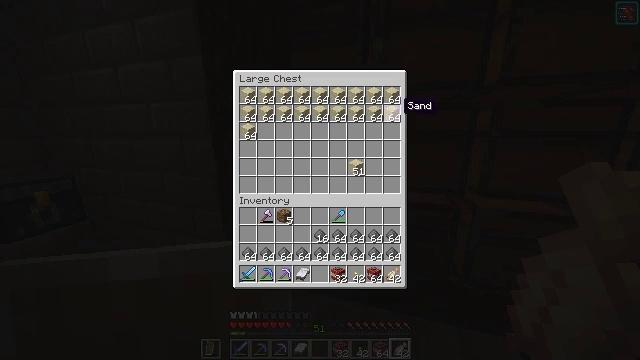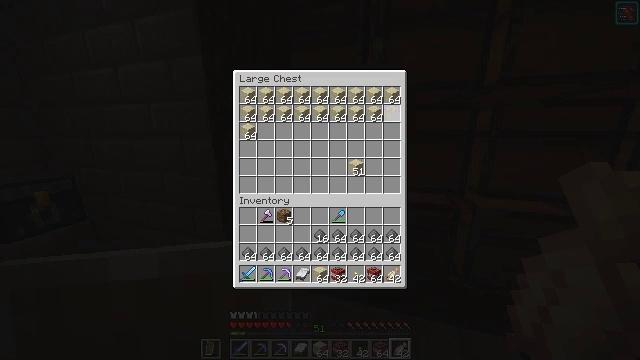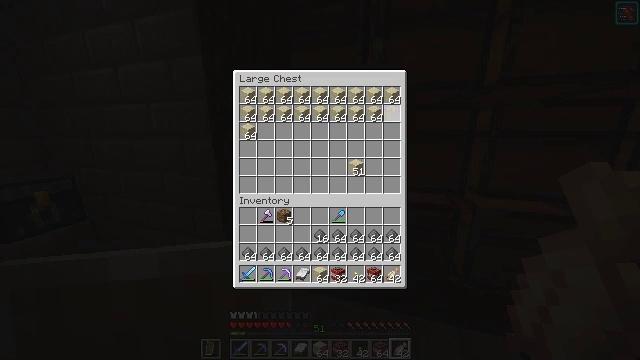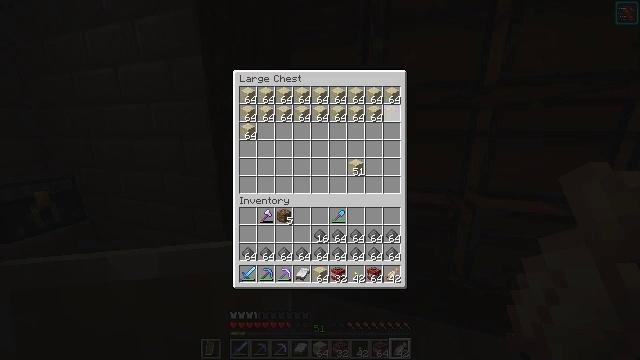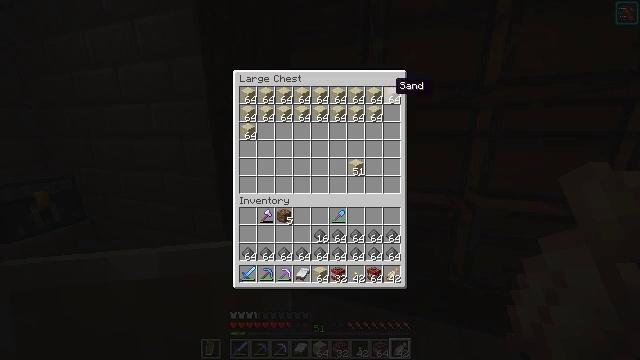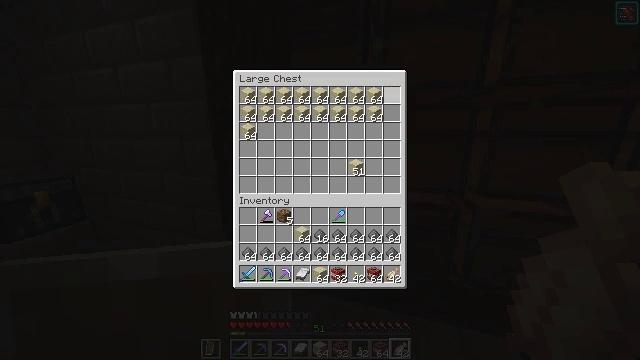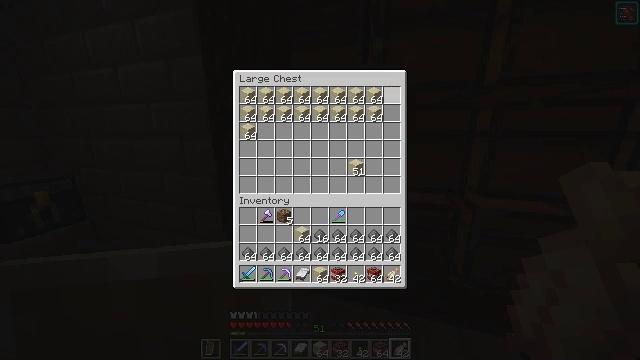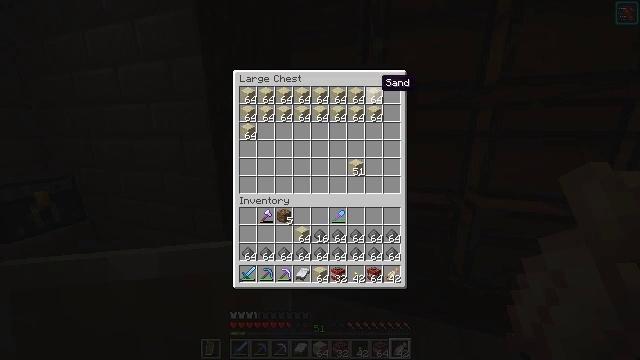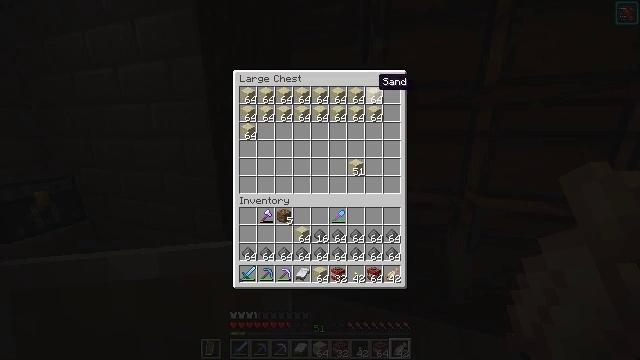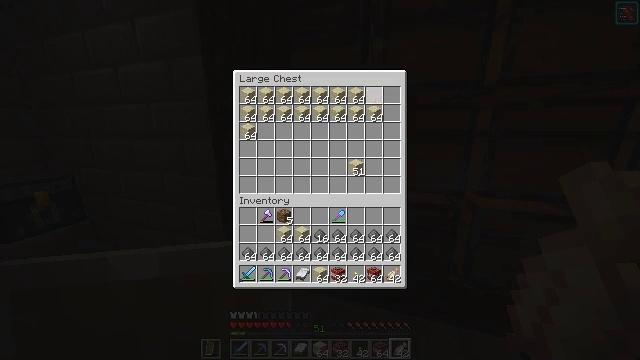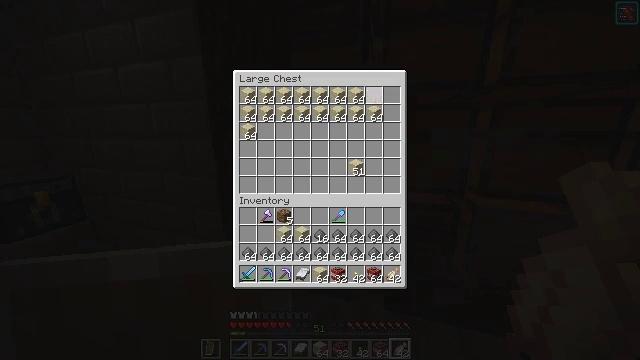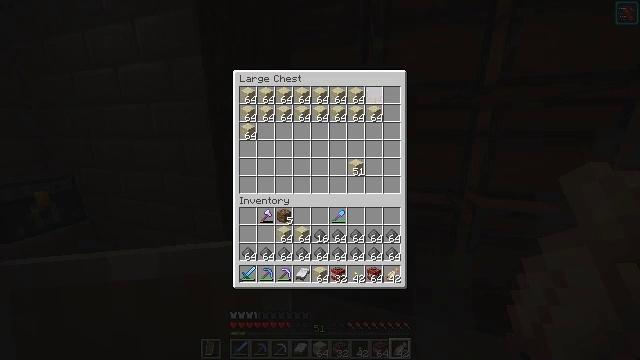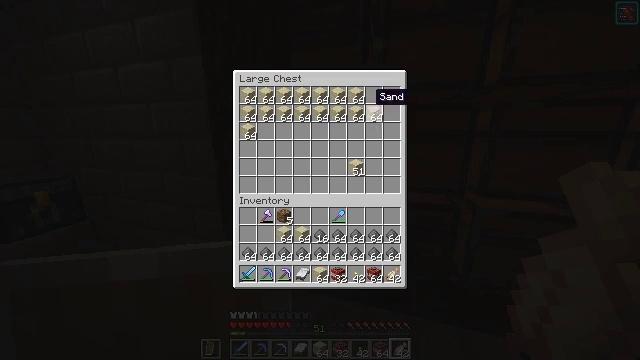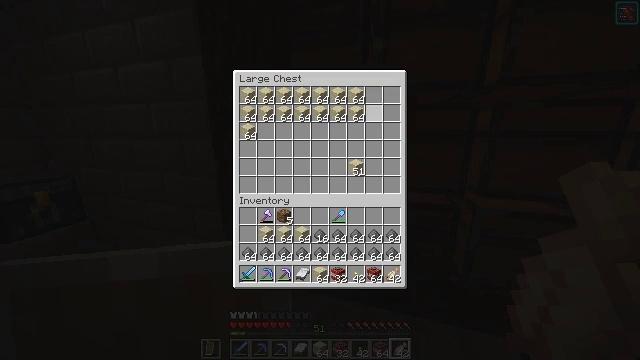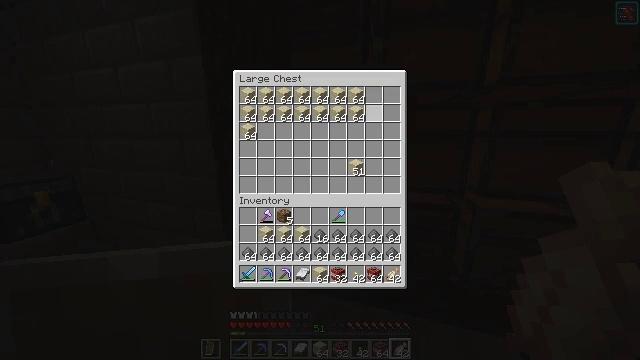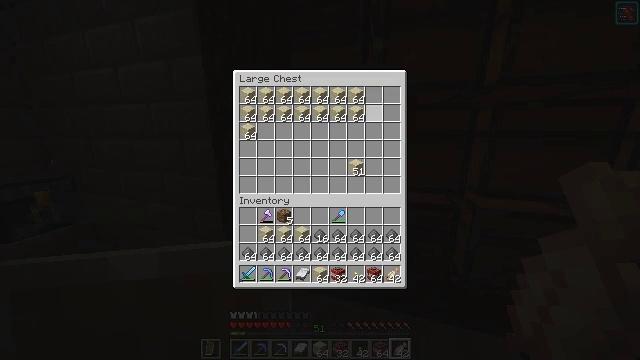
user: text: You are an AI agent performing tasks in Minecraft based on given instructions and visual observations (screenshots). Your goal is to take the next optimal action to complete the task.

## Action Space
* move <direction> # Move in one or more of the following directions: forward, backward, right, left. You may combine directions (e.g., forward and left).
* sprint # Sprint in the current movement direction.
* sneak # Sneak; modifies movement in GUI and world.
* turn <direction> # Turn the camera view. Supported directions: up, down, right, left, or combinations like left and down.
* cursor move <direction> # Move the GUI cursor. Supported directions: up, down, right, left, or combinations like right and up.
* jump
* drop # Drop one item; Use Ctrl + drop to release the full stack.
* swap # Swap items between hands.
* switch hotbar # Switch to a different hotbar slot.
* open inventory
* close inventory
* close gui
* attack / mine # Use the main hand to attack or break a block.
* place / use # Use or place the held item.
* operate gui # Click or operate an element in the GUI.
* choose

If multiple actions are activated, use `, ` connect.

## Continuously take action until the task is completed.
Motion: motion action
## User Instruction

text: Interact with the crafting table to make TNT.
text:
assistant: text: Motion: sneak, choose
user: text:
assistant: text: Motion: sneak, choose
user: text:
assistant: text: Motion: sneak, cursor move up, choose
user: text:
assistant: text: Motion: sneak, cursor move up
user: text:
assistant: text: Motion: sneak, choose
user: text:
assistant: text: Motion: sneak, choose
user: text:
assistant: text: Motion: sneak, cursor move left
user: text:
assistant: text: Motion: sneak
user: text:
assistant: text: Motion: sneak, choose
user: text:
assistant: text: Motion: sneak, choose
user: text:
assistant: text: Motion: sneak, cursor move down
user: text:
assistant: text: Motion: sneak
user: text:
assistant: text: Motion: sneak, choose
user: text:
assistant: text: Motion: sneak, choose
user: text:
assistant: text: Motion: sneak, choose
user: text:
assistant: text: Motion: sneak, cursor move left
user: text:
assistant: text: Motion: sneak, choose
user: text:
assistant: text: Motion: sneak, choose
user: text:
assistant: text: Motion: sneak, choose
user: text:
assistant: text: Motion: sneak
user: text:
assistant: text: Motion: sneak, choose
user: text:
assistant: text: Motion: sneak, choose
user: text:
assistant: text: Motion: sneak, cursor move left, choose
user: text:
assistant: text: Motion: sneak, cursor move left
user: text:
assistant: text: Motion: sneak, choose
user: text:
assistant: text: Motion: sneak, choose
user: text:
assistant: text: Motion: sneak, cursor move down
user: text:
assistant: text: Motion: sneak
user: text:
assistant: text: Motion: sneak, choose
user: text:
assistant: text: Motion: sneak, choose